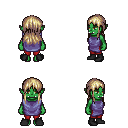
a pixel art fantasy rpg character, female body template, orc, green skin, chain tabard jacket, red pants, white blonde unkempt hairstyle, black shoes, four views (front, back, left, right), 2x2 character sprite sheet, small pixel art, hard edges, no anti-aliasing